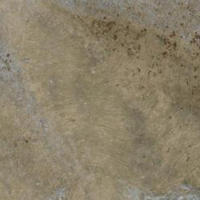
EUNIS habitat code: 23
Species observed at this site:
Erebia medusa
Aporia crataegi
Melanargia galathea